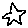
Label: star